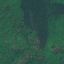
Land use / land cover: Forest